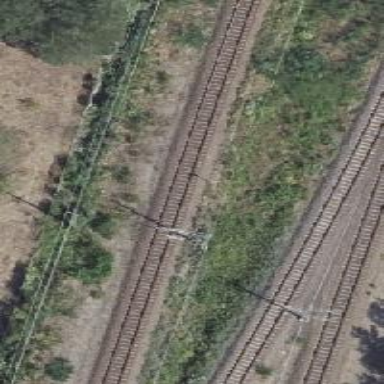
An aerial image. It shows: Railway signal.